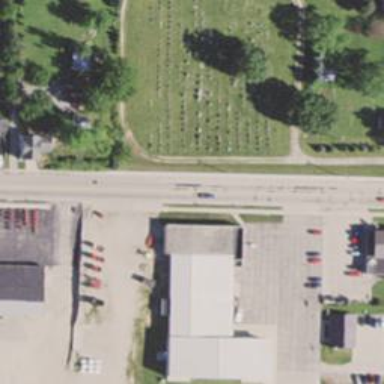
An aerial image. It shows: Cemetery.